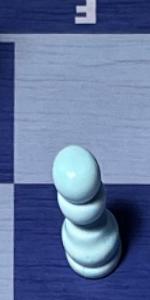
Label: Pawn_White